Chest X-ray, PA view. Patient: 46 years old, sex M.
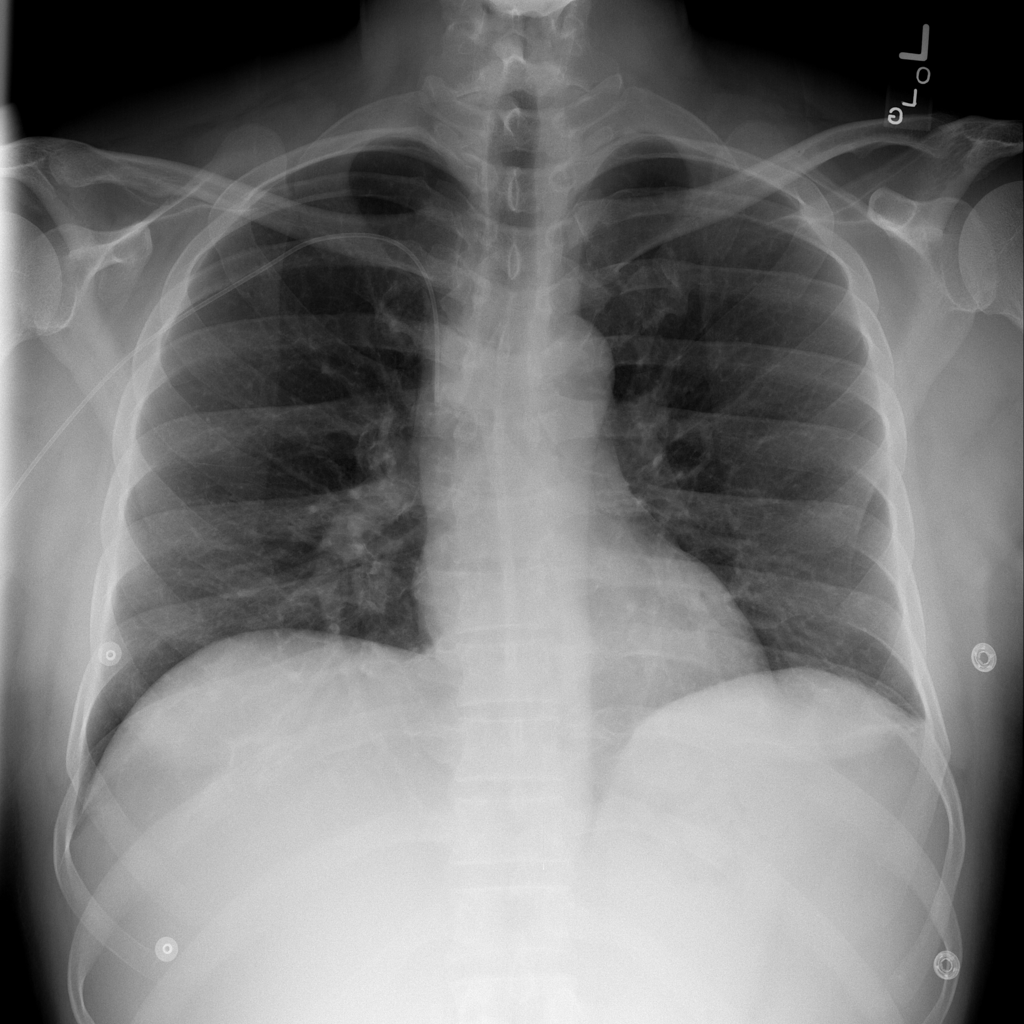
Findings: Atelectasis